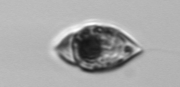
Label: Amphidinium